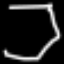
Label: octagon